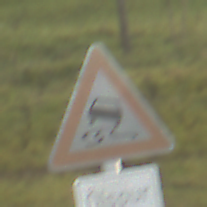
Verkehrszeichen: SchleuderOderRutschgefahr
Zusatzzeichen unten: HinweiseAufGefahrenDurchVerbaleAngabe1
Umgebung: Outdoor, Nature
Tageszeit: SunriseSunset
Wetter: PartlyCloudy
Licht: Natural
Jahreszeit: NotSpecified
Kontrast: LowContrast